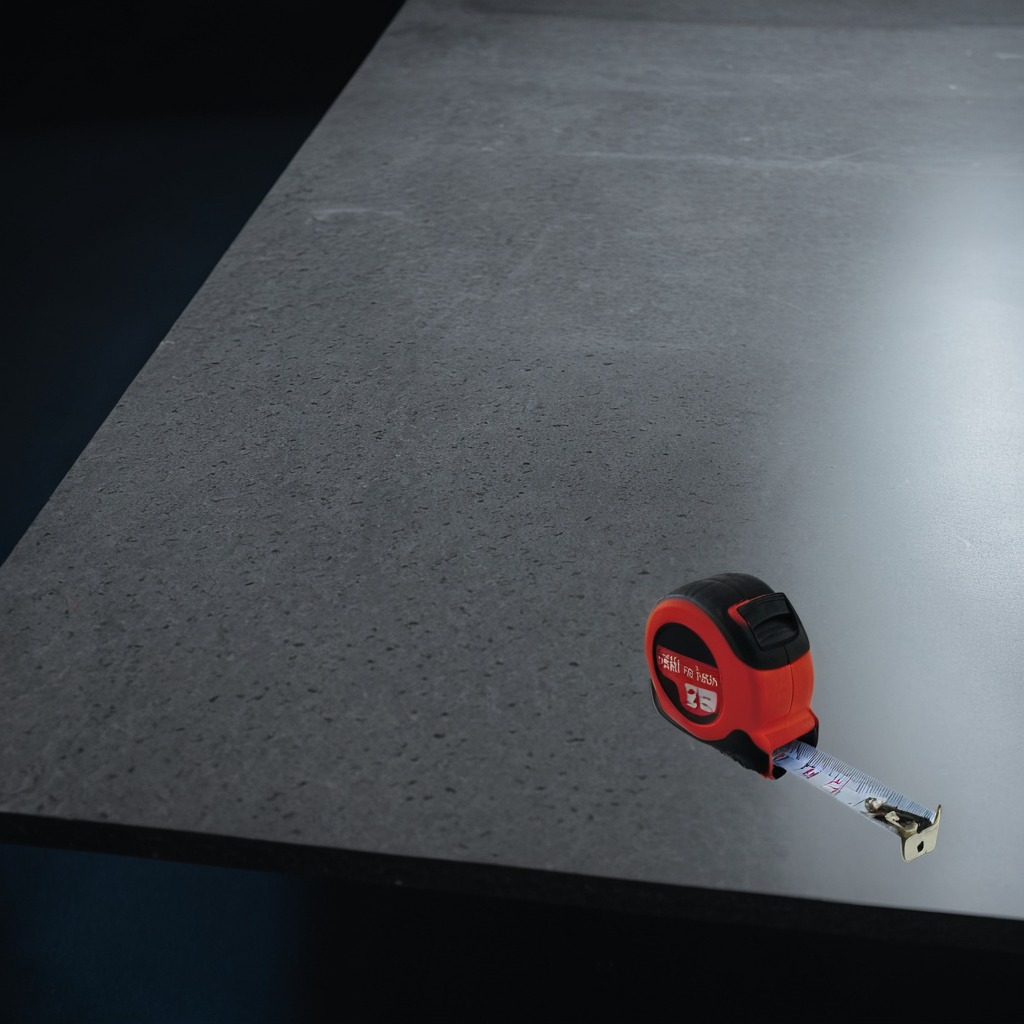
A measuring tape is lying on the clean granite table inside a workshop at night dim ambient light soft shadows worn but